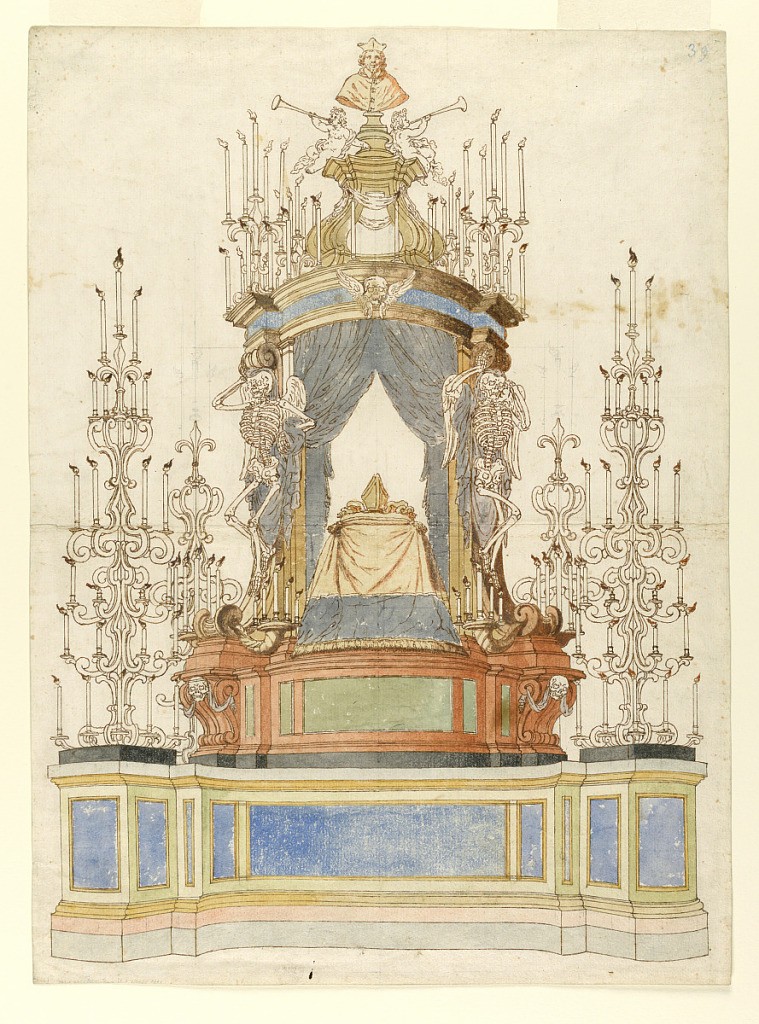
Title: Catafalque of Giorgio Bolognetti, Bishop of Rieti
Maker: Sebastiano Cipriani, Italian, 1660 - 1740
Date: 1686
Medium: Pen and brown ink, watercolor, black chalk on laid paper
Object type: Drawing
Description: A baldachino mounted on a raised platform between two large candelabra, ornamented with fleur-de-lis, holding lit candles.